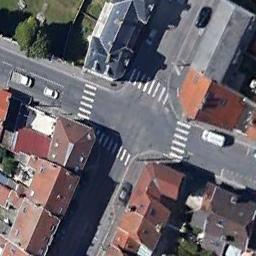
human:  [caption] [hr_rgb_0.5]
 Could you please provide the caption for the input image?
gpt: An intersection with sparse traffic located in a dense residential area .

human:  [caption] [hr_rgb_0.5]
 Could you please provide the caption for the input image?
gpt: There are many different shapes of buildings beside the intersection .

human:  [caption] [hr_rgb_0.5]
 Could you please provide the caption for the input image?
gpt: There are several moving vehicles on the road at the intersection, With many buildings and some trees around the intersection .

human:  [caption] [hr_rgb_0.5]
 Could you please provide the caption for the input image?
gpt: There are white cars at the intersection .

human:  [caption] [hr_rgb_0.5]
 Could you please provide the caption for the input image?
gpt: There are some brown buildings around the intersection .